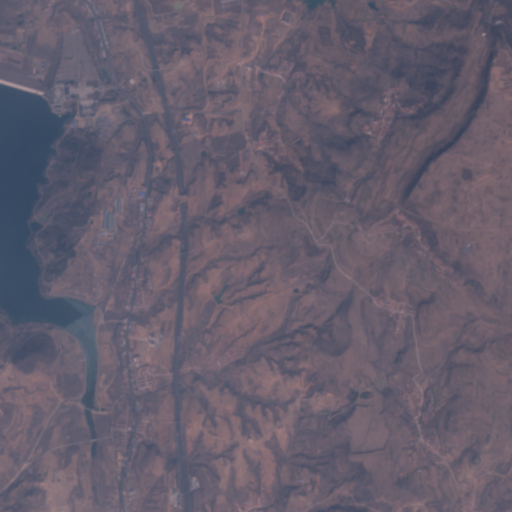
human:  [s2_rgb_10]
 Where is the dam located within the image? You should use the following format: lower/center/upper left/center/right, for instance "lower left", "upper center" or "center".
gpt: The dam is located in the upper left of the image.
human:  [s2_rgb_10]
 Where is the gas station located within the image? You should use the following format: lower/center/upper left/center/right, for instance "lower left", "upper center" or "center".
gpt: The gas station is located in the lower center of the image.
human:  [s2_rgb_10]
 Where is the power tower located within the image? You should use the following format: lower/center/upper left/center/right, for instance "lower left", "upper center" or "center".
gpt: The power tower is located in the right of the image.
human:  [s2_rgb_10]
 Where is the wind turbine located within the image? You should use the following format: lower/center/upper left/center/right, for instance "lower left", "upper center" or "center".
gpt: The wind turbine is located in the upper right of the image.
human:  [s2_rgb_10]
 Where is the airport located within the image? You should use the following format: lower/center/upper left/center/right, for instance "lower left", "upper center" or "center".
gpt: There is no airport in the image.